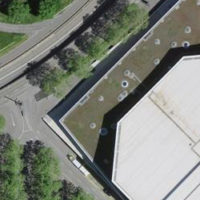
EUNIS habitat code: 53
Species observed at this site:
Stachys recta
Phylloscopus collybita
Galium aparine
Epilobium hirsutum
Papaver rhoeas